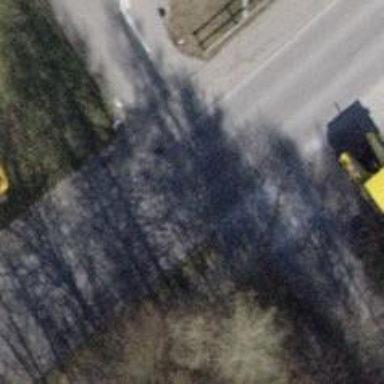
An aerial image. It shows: Smooth asphalt road in residential area.